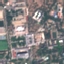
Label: Industrial